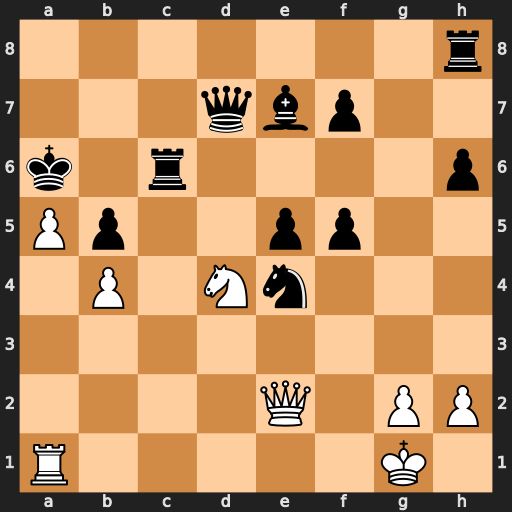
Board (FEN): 7r/3qbp2/k1r4p/Pp2pp2/1P1Nn3/8/4Q1PP/R5K1
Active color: w
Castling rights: -
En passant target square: -
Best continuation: Qxb5+ Ka7 Nxc6+ Qxc6 Qxc6